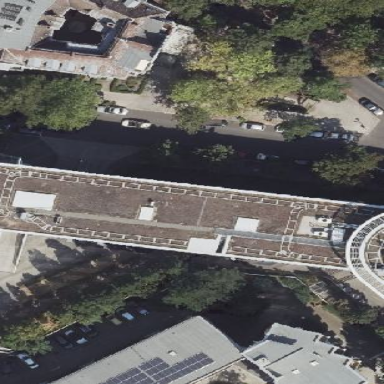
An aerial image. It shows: Office building with flat roof.